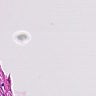
Metastatic tissue present: no